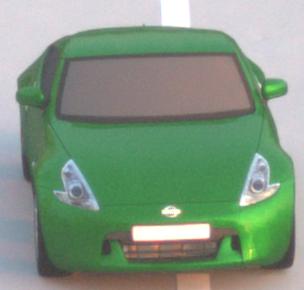
Make: Nissan
Model: 370Z Coupé
Detailed model: 370Z (Z34) Coupé
Model produced from: 2009/12
Model produced until: 2013/03
Doors: 3
Color: green
Road condition: dry road
Daytime: sunrise or sunset
Contrast: medium contrast